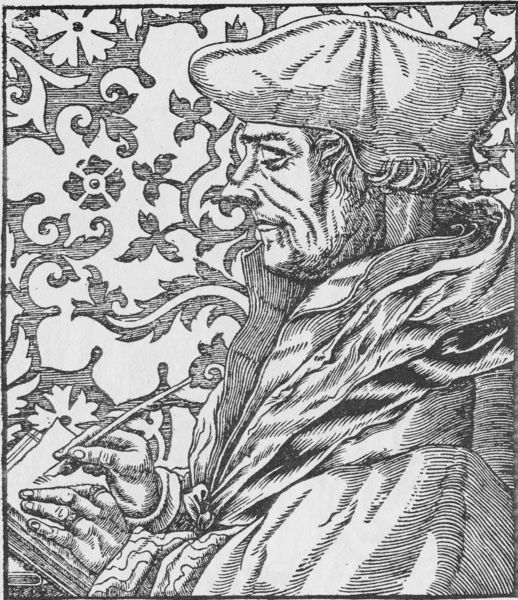
Titel: Bildnis des Erasmus von Rotterdam, im Profil zur Linken blickend
Künstler: Hans Rudolf Manuel
Institution: (Seriendruck)
Schlagwörter: blätter, feder, hand, mann, umhang, weiß, blumen, finger, hintergrund, hut, mund, nase, profil, schwarz, blüten, schal, muster, ornament, kappe, mütze, augen, kragen, bildnis, hände, portrait, porträt, auge, haare, mantel, kind, kinn, schulter, kopfbedeckung, holzschnitt, papier, furchen, grafik, graphik, nacken, tapete, ornamente, konzentriert, wange, ring, philosoph, buch, ringe, links, druck, lithographie, schraffur, radierung, stich, portait, schriftsteller, denker, stift, braue, seiten, schreiben, luther, gelehrter, schreiber, kupferstich, schreibfeder, martin, lid, erasmus, theologe, eras,us, iß, stifft